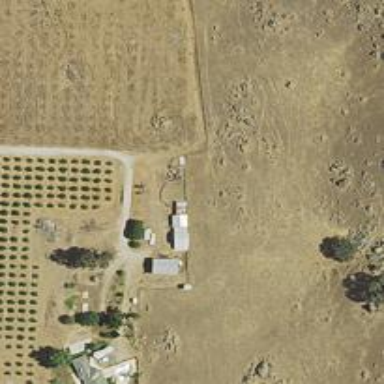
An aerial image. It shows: Farmyard area.